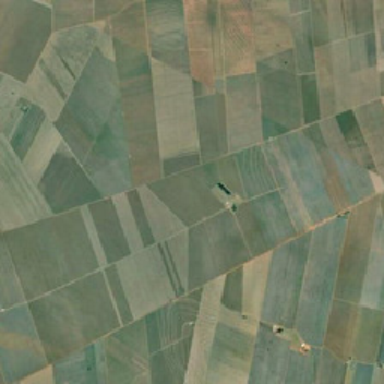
There are irregular paddy fields in paddy fields .